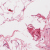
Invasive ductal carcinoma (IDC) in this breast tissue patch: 0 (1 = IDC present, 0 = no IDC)